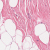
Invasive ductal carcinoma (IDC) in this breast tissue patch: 0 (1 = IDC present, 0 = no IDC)